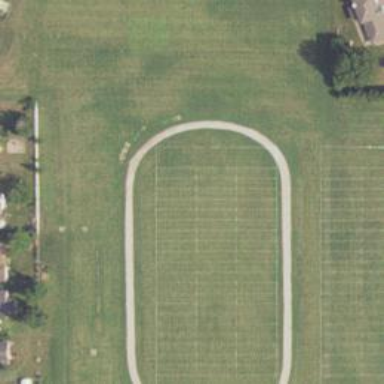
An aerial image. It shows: American football pitch for leisure and sport activities.